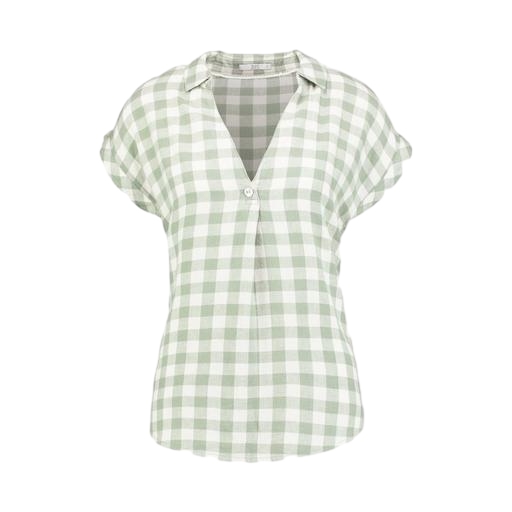
multicolor women's transparent checked polo shirt green, short sleeved checked shirt, green checked shirt, white background